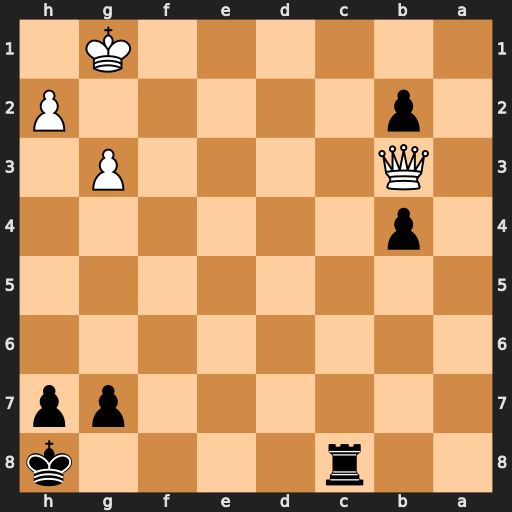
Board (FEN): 2r4k/6pp/8/8/1p6/1Q4P1/1p5P/6K1
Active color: b
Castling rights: -
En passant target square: -
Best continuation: Rc1+ Kg2 b1=Q